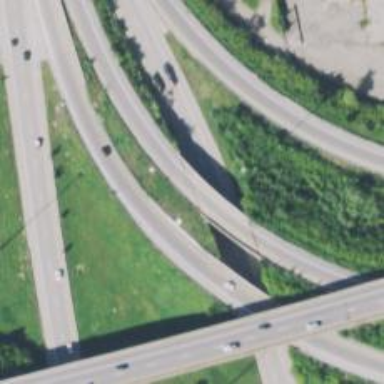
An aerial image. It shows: Bridge on motorway link.